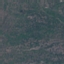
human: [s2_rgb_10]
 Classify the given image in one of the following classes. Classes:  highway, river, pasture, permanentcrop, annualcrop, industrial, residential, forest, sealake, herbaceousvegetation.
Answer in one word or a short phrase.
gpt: HerbaceousVegetation